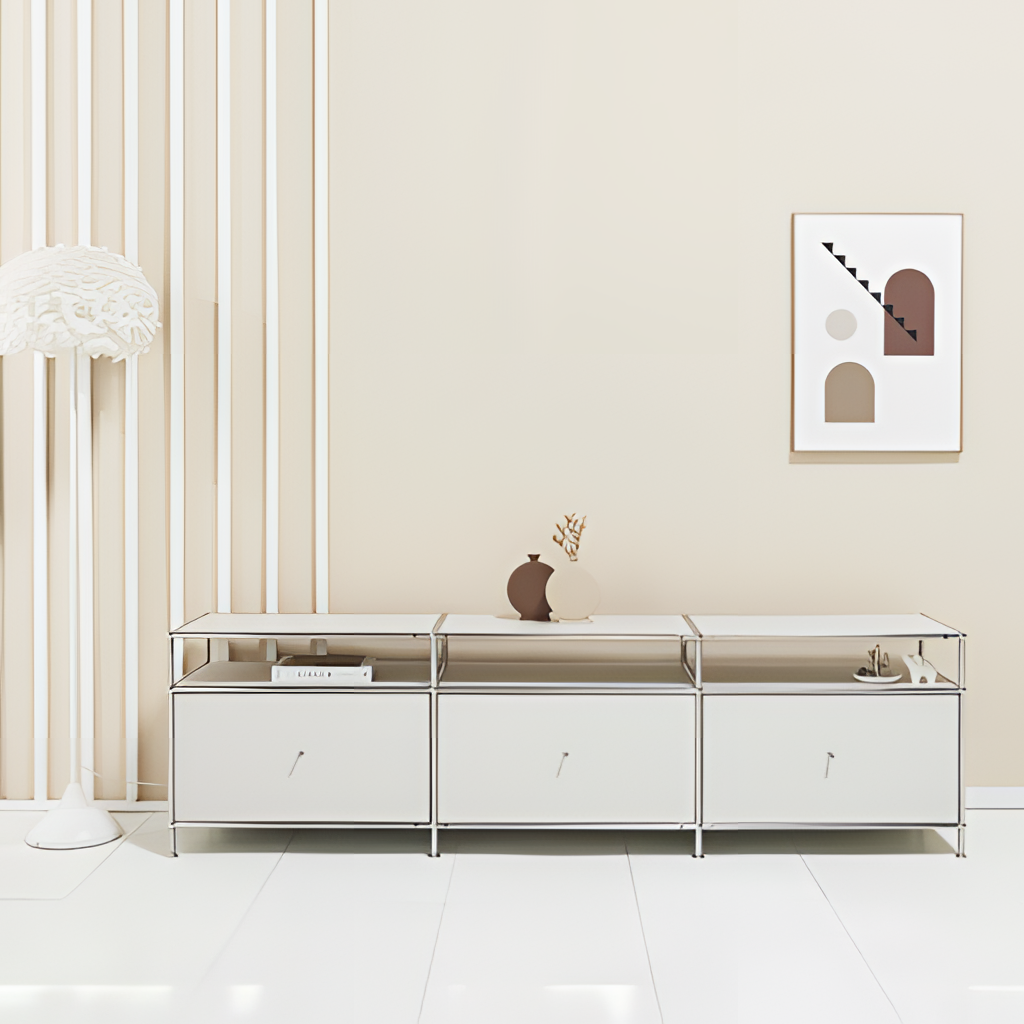
living room, metal console table, minimalist, cream paint wallpaper, with solid pattern, tile flooring, with large square pattern